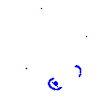
Particle: proton